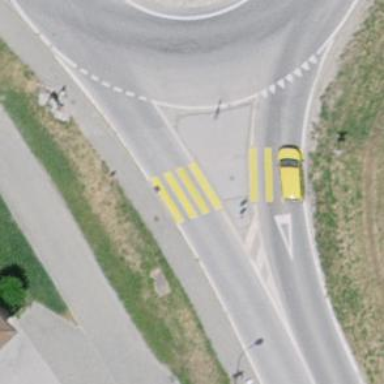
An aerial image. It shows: Marked footway crossing with pedestrian island.